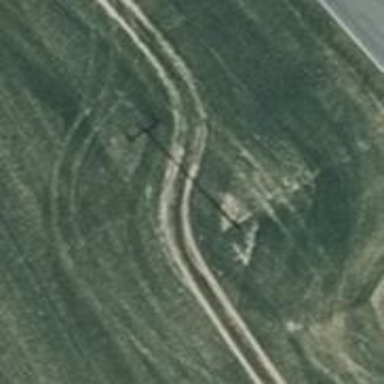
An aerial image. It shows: Power pole.